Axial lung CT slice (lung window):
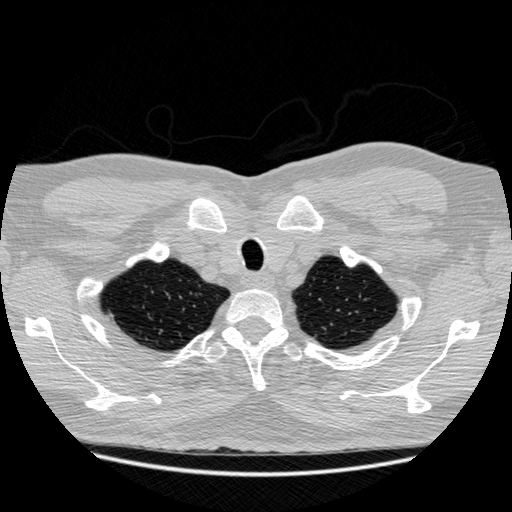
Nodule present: no